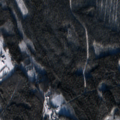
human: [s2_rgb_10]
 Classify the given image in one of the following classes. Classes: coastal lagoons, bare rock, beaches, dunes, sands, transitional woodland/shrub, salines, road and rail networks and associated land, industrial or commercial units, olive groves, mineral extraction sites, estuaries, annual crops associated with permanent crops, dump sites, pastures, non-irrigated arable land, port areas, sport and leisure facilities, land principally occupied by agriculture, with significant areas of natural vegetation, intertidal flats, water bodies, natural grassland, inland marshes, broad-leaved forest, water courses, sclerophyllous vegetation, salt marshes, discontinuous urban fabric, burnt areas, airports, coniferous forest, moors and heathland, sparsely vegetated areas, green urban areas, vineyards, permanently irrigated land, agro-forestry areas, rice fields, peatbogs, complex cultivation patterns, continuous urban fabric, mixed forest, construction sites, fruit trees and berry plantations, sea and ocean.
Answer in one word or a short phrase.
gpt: land principally occupied by agriculture, with significant areas of natural vegetation, coniferous forest, mixed forest